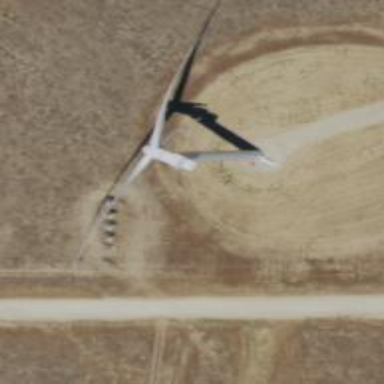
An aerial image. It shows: Wind turbine generator made by Vestas. The generator utilizes wind as its power source and belongs to the horizontal axis type.